This plot shows a bearing's acceleration signal over time (raw waveform). Determine the bearing's health state. Answer with exactly one of: normal, inner_race, outer_race, ball.
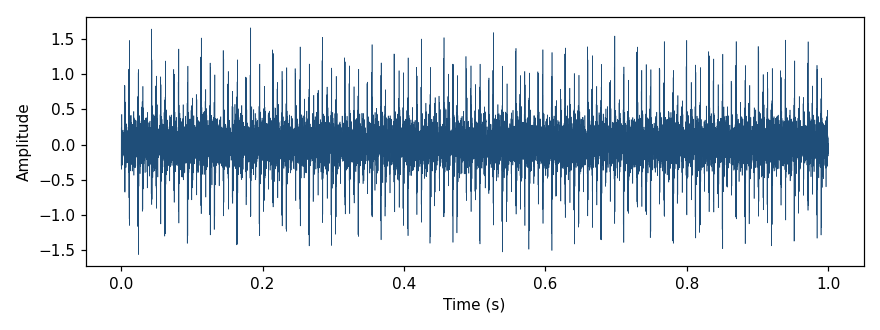
Answer: inner_race